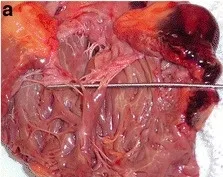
Macroscopic and microscopic features of the ruptured heart. A; The probe passes through the rupture site at the base of the right ventricle. There is significant pericardial hemorrhage. The tricuspid valve is seen centrally.
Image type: medical_photograph (other_medical_photograph)